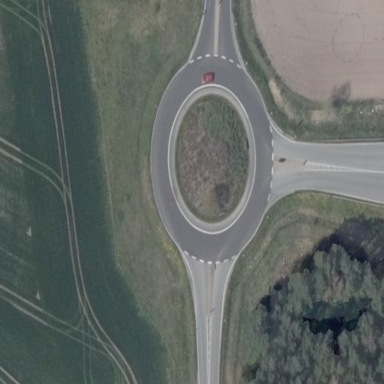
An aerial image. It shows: Secondary road with asphalt surface leading to roundabout.